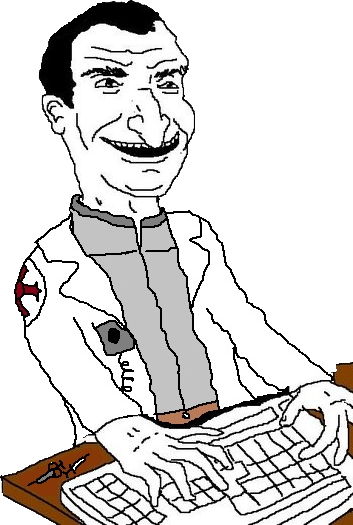
Label: 5_Bruce